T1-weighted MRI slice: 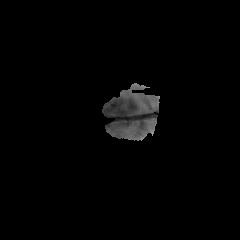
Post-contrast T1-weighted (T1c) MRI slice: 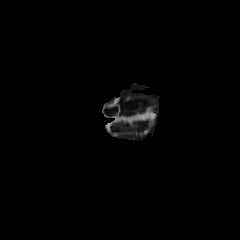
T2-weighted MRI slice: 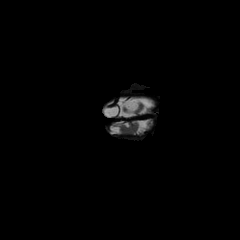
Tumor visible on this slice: no